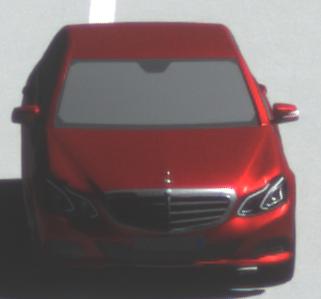
Make: Mercedes-Benz
Model: E 200
Detailed model: E-Class (212) Limousine
Model produced from: 2013/04
Model produced until: 2015/10
Doors: 4
Color: red
Road condition: dry road
Daytime: morning or afternoon
Contrast: high contrast